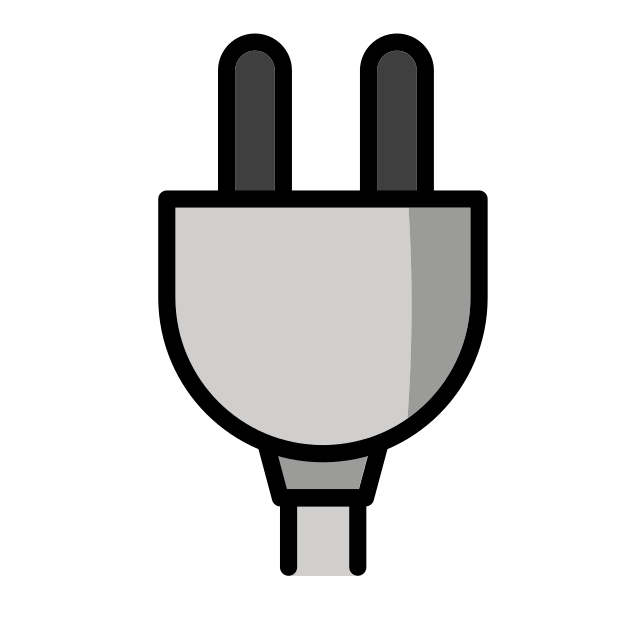
Emoji: 🔌
Name: electric plug
Unicode: 0x1f50c